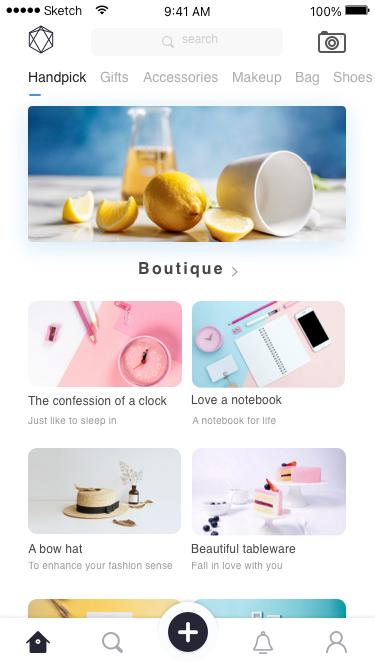
Text in this UI design:
search
Handpick
Gifts
Accessories
Makeup
Bag
Shoes
Boutique
The confession of a clock
Just like to sleep in
Beautiful tableware
Fall in love with you
A notebook for life
Love a notebook
To enhance your fashion sense
A bow hat